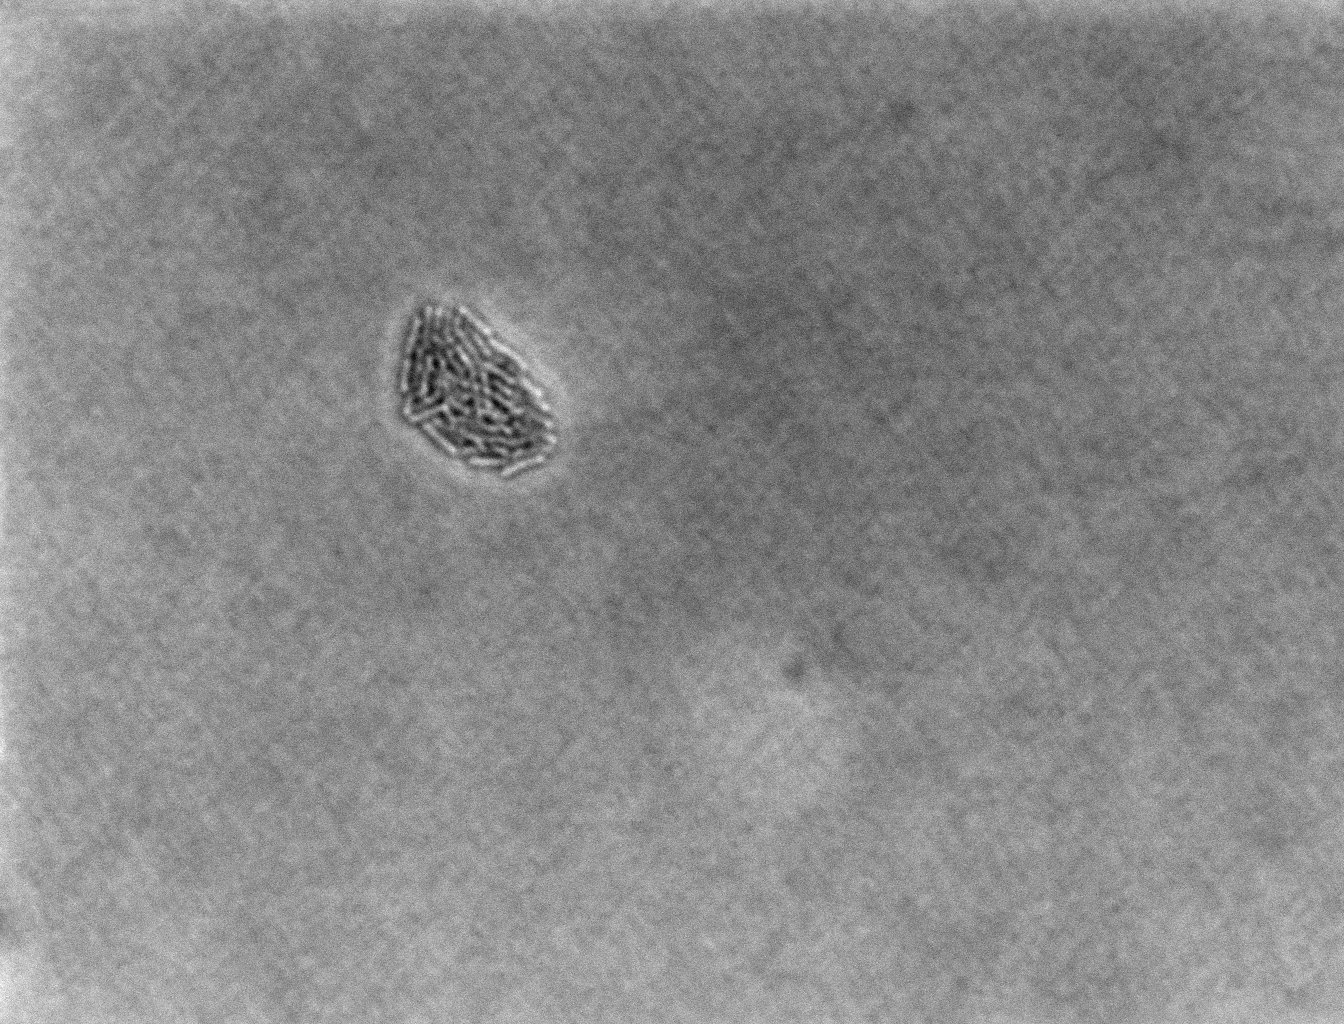
Brightfield microscopy, 60x objective, 3 h incubation